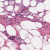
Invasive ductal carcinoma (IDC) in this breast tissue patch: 0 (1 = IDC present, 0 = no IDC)